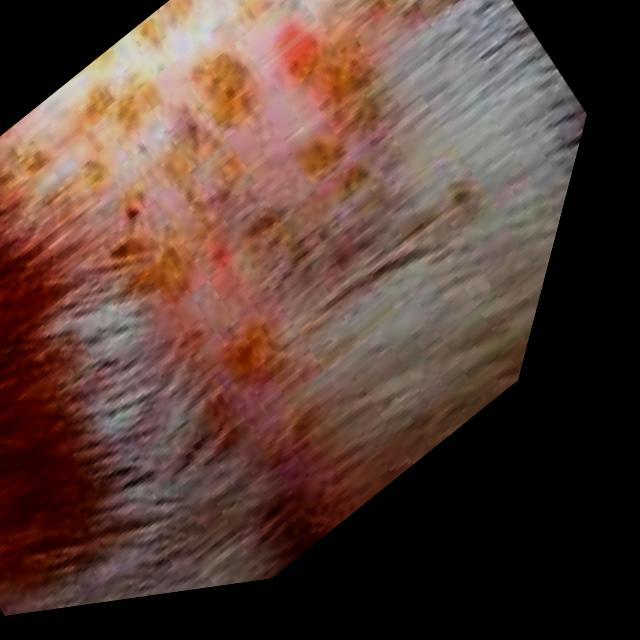
Canine hypersensitivity reaction — allergic skin response with urticaria, erythema, pruritus, and angioedema. May be food, environmental, or flea allergy related.